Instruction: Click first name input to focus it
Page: traveler
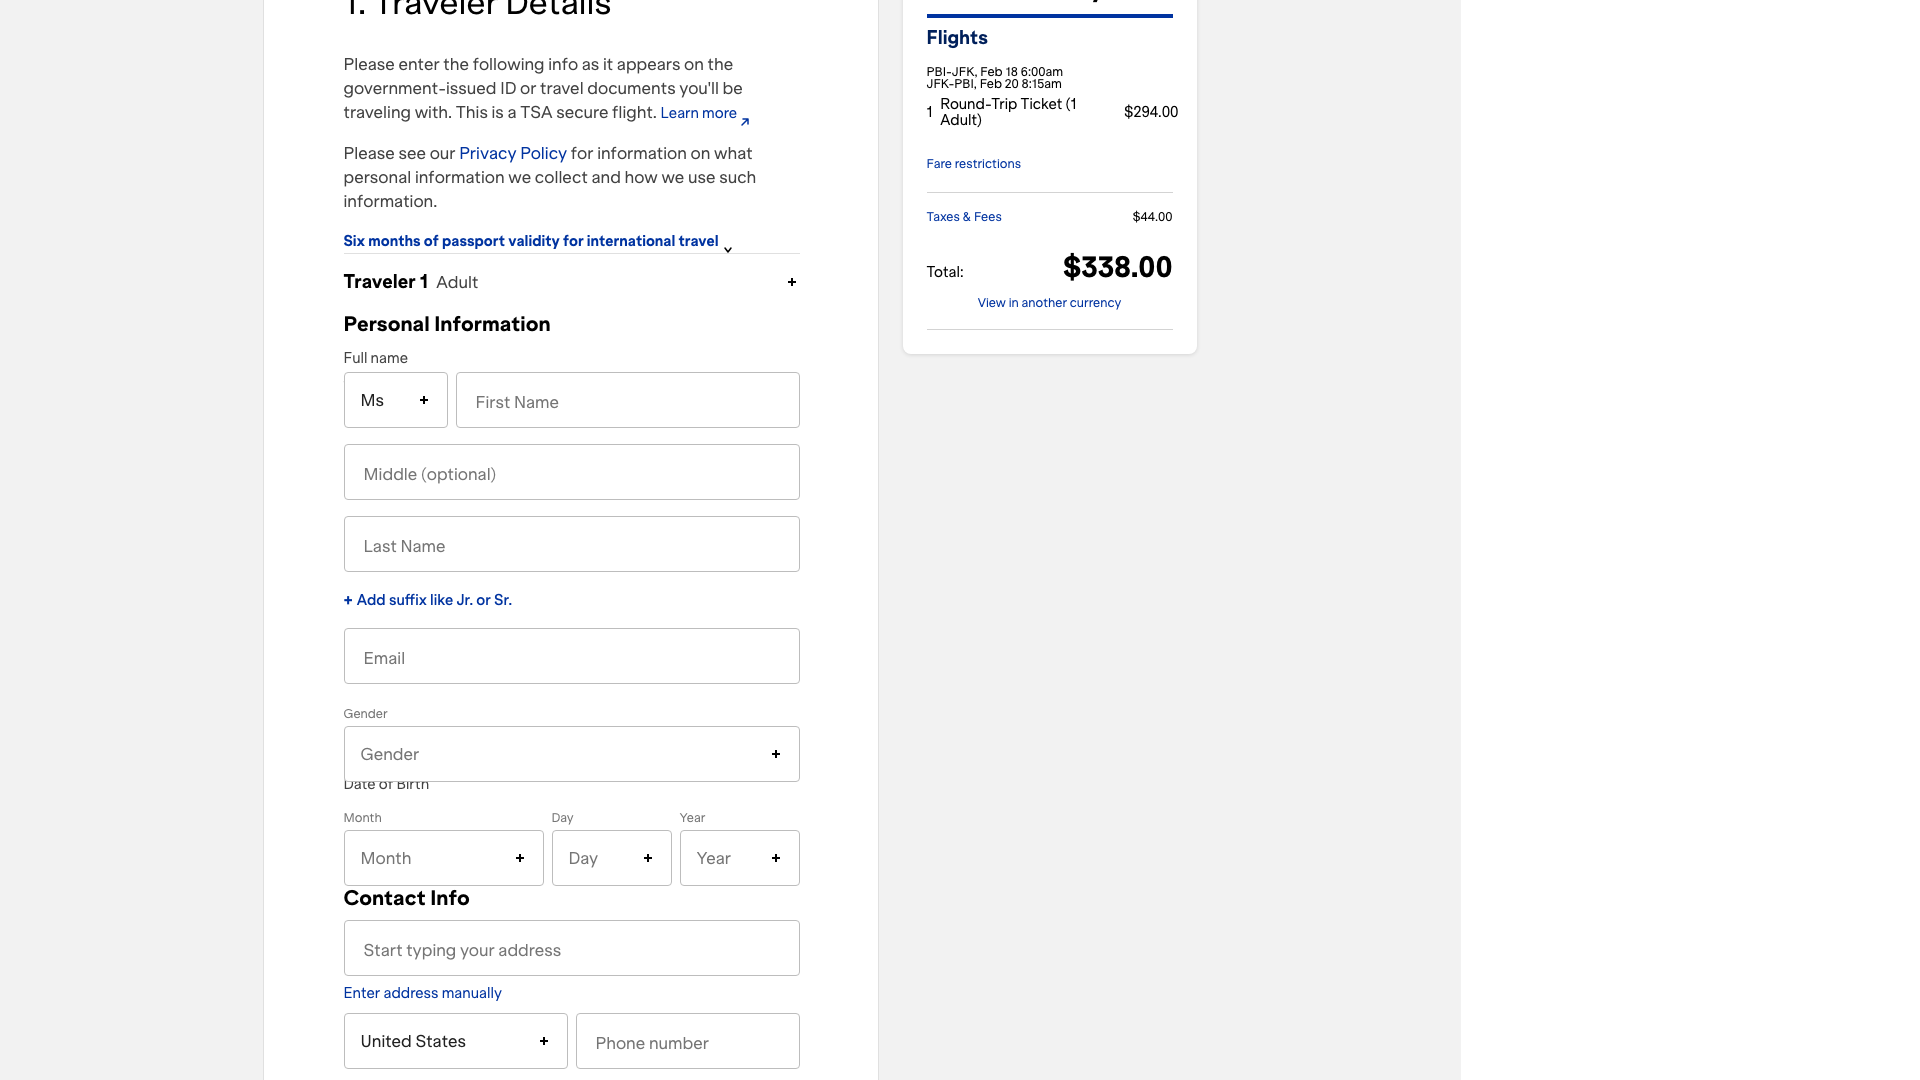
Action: click